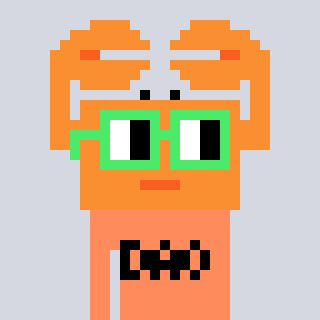
a pixel art character with square light green glasses, a crab-shaped head and a peachy-colored body on a cool background